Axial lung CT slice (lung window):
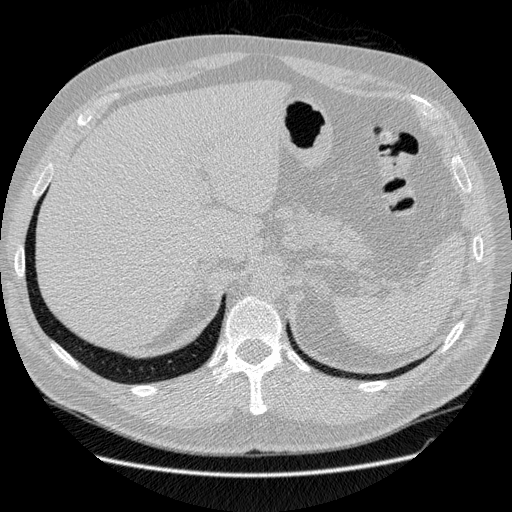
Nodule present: no